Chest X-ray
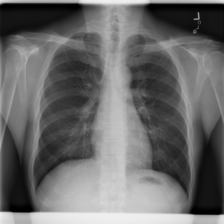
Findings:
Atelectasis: negative
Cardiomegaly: negative
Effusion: negative
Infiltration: negative
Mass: negative
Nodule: negative
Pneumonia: negative
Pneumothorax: negative
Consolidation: negative
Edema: negative
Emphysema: negative
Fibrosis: negative
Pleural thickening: negative
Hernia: negative